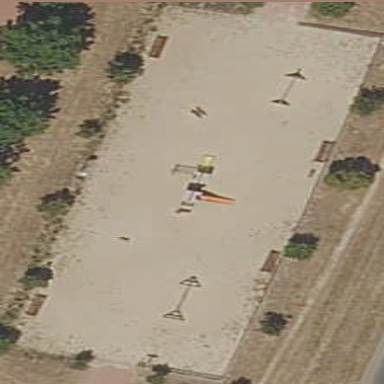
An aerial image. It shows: Playground area for leisure activities on the land.